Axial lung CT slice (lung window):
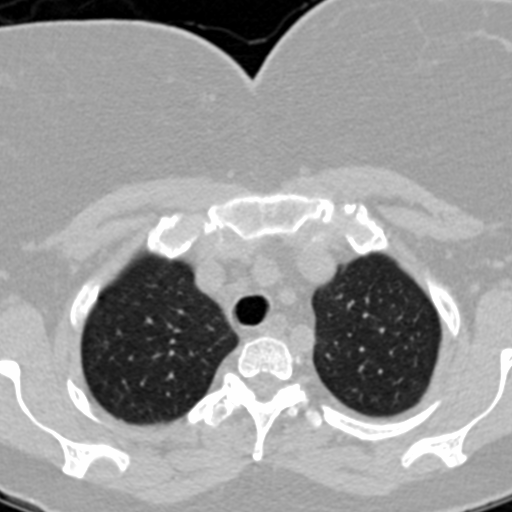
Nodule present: no